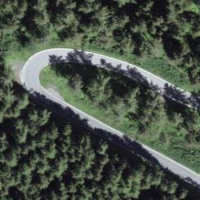
EUNIS habitat code: 43
Species observed at this site:
Petasites albus